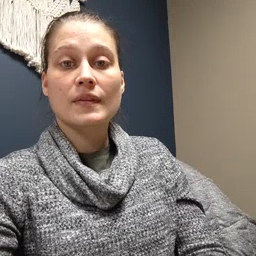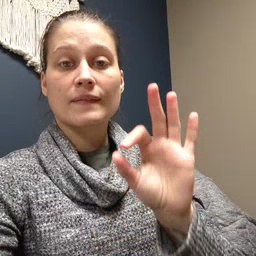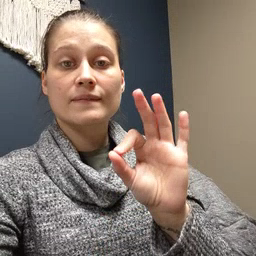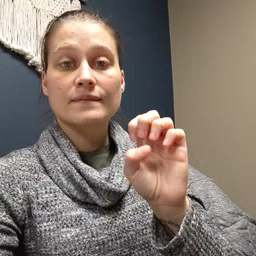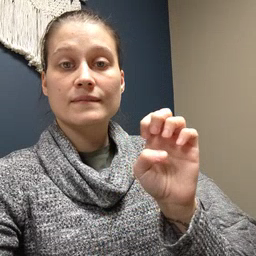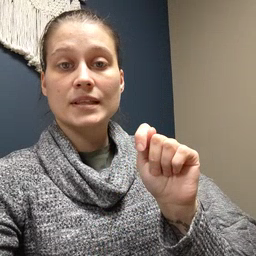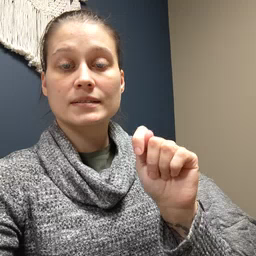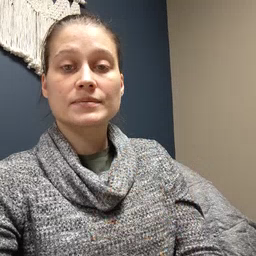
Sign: feet